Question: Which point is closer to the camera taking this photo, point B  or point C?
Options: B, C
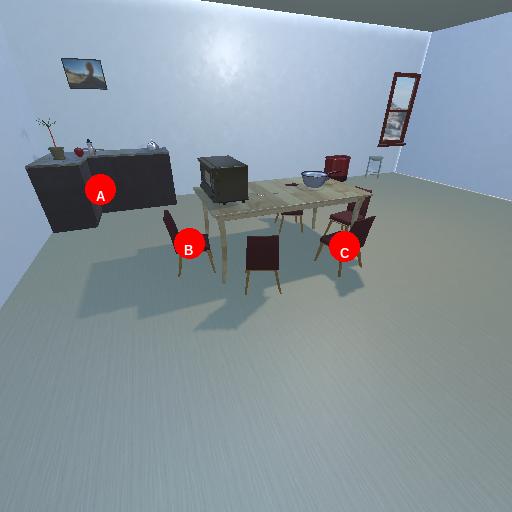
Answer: B